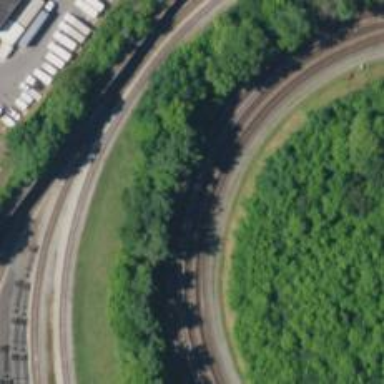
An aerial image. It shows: Electrified rail in service yard.